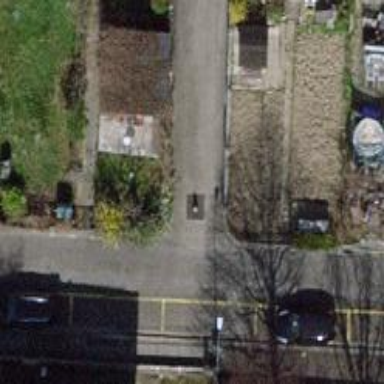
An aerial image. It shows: Bollard barrier.